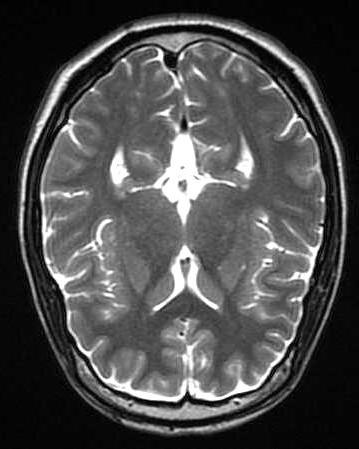
Label: notumor